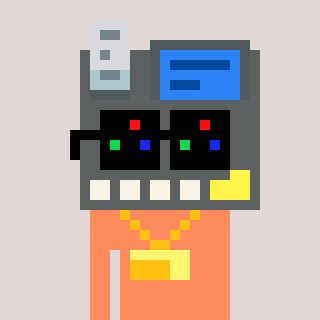
a pixel art character with square black sunglasses, a cash register-shaped head and a peachy-colored body on a warm background